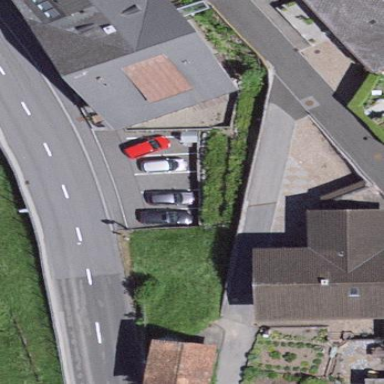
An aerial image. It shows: Parking available on the street side.